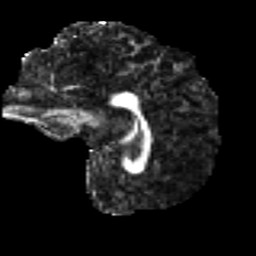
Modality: FA
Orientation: sagittal
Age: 40
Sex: male
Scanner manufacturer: ge
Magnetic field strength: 3 T
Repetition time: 7.8 s
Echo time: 0.0607 s